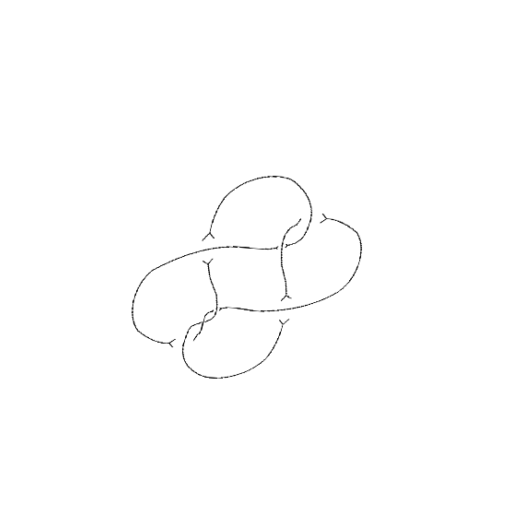
Crossing number: 7